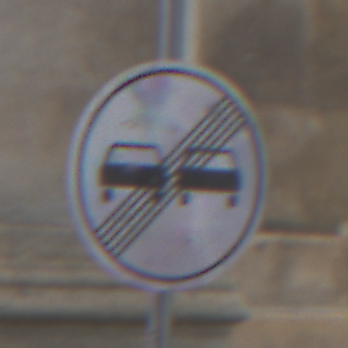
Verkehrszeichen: EndeUeberholverbot
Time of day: Midday
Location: Outdoor (Urban)
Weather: Overcast
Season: NotSpecified
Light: Natural